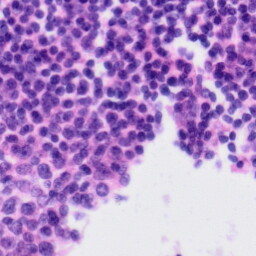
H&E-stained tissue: Tonsil